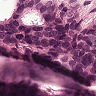
Metastatic tissue present: yes